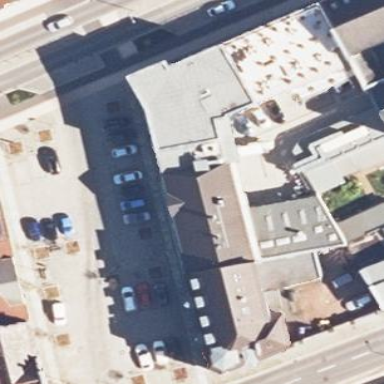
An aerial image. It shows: Apartments building with gambrel roof.